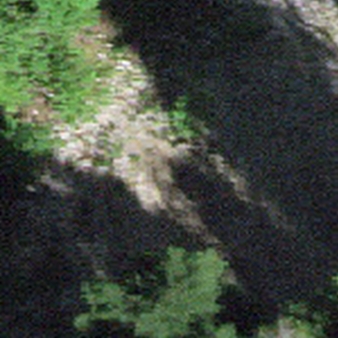
Label: other